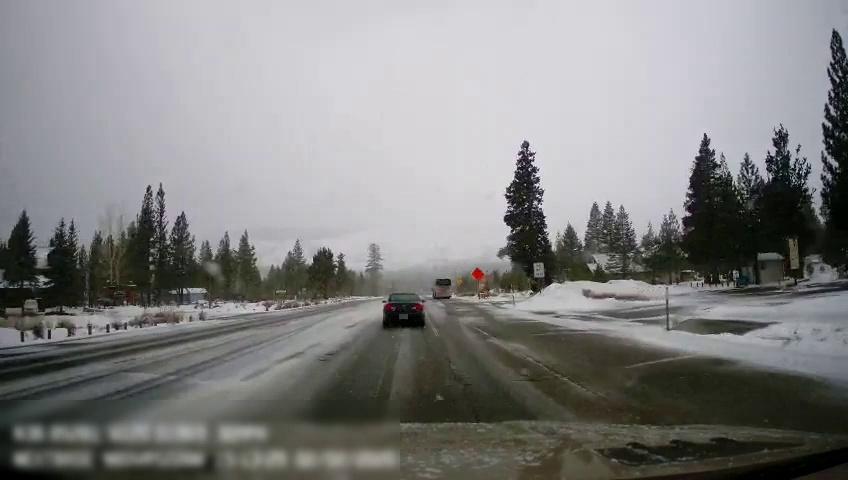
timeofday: Day
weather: Snowy
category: Drivable Space
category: Vehicles | Car
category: Vehicles | Bus
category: Vehicles | SUV
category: Vehicles | SUV
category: Lanes | Current Lane
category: Traffic | Signs
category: Traffic | Signs